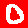
Digit: 0